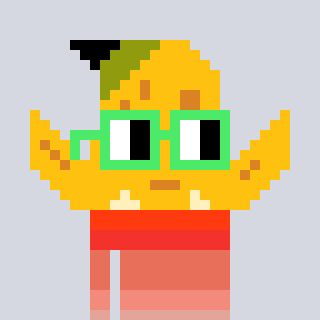
a pixel art character with square light green glasses, a banana-shaped head and a gunk-colored body on a cool background